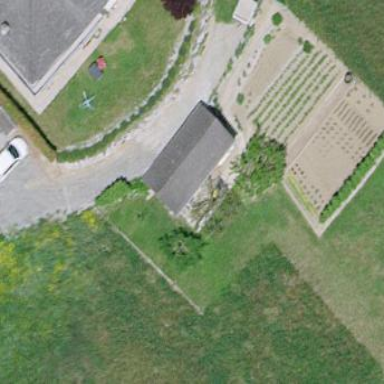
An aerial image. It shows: Garden that is leisure land.